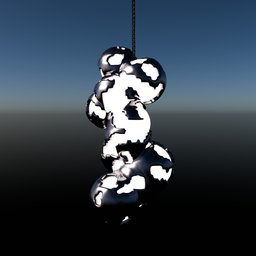
Label: lighting